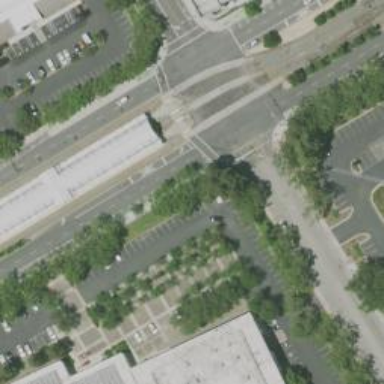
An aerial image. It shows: Solid stop line on the road marking.